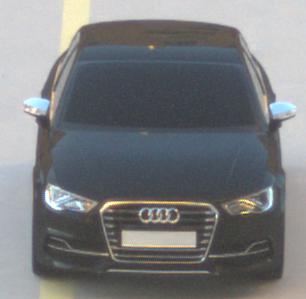
Make: Audi
Model: S3
Detailed model: 8V
Model produced from: 2013
Model produced until: 2020
Doors: 4
Color: black
Road condition: dry road
Daytime: sunrise or sunset
Contrast: medium contrast